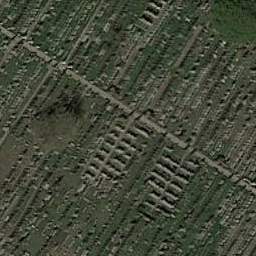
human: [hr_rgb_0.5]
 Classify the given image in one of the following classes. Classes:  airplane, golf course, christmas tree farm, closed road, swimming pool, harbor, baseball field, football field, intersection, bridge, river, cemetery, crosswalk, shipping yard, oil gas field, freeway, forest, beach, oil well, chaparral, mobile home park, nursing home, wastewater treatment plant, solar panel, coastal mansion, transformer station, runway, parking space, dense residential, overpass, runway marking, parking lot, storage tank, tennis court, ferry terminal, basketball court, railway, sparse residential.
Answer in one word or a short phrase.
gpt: cemetery